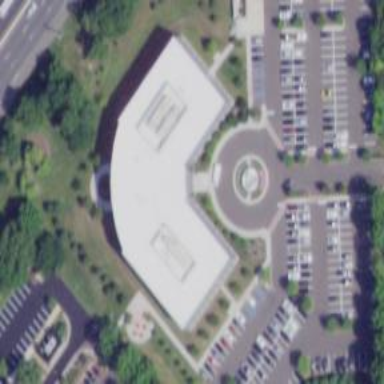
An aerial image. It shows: Commercial building.